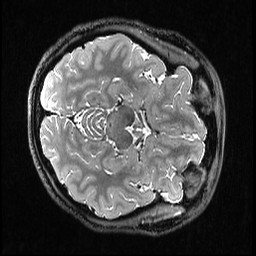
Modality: T2w
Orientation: axial
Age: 29
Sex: female
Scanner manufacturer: ge
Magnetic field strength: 3 T
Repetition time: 3.334 s
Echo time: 0.06235 s